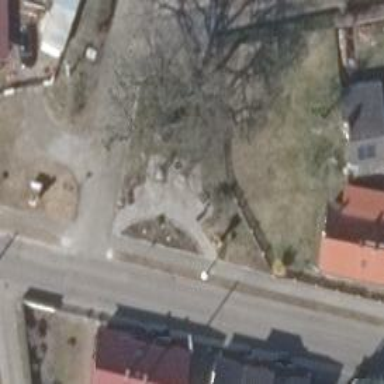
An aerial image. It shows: Historical war memorial.